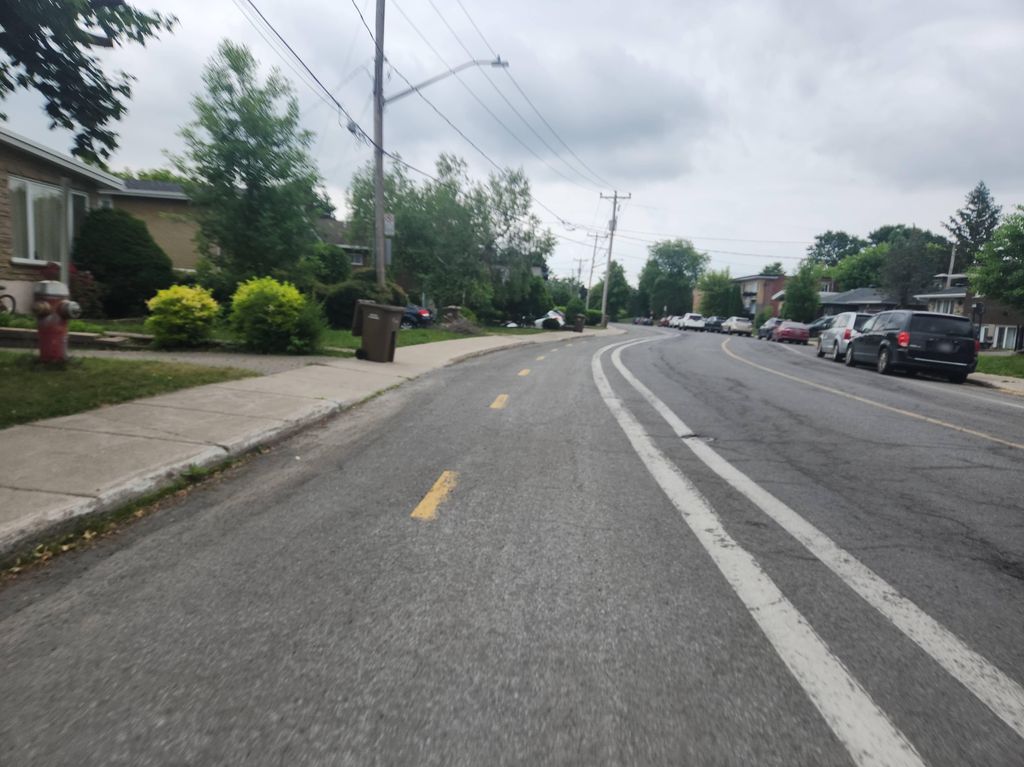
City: montreal